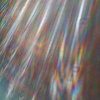
Label: sunburn